Interaction volume radius: 5 \u00c5
Interaction volume height: 35 \u00c5
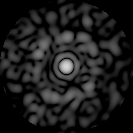
Disorder parameter: 0.87